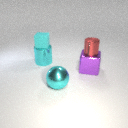
large cyan metal sphere in front of large purple metal cube